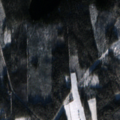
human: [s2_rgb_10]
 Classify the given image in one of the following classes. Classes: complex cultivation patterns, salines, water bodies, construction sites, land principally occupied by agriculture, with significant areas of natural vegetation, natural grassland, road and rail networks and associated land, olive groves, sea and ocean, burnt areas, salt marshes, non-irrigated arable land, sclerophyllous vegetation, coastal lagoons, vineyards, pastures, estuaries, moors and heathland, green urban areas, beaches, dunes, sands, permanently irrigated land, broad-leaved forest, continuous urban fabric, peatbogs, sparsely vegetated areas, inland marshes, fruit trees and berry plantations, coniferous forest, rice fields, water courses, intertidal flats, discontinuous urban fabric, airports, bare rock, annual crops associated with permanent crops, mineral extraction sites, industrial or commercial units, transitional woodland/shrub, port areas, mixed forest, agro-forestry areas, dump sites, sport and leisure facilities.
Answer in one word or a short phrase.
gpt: land principally occupied by agriculture, with significant areas of natural vegetation, mixed forest, transitional woodland/shrub, water bodies